Question: I'm at a loss here as to why this is happening.
When I type into the autocomplete input, my data gets fetched via axios fine, it populates "searchResults", but the results do not display until the input is cleared.

Autocomplete:
'''
<v-slide-x-transition>
<v-autocomplete
:items="searchResults"
:loading="isSearching"
:search-input.sync="search"
color="primary"
hide-no-data
hide-selected
item-text="Description"
item-value="API"
label="Search"
placeholder="Start typing to Search"
prepend-icon="mdi-database-search"
return-object
class="ml-2 mt-2"
v-if="searchBox"
>
<template v-slot:item="data">
<v-list-item-avatar>
<v-icon>
mdi-account
</v-icon>
</v-list-item-avatar>
<v-list-item-content>
<v-list-item-title v-html="data.item.first_name"></v-list-item-title>
<v-list-item-subtitle v-html="data.item.last_name"></v-list-item-subtitle>
</v-list-item-content>
</template>
</v-autocomplete>
</v-slide-x-transition>
'''
Code:
'''
export default {
name: 'navBar',
data: () => ({
searchBox: true,
search: null,
select: null,
searchResults: [],
isSearching: false,
}),
watch: {
search(val) {
this.querySelections(val);
},
},
methods: {
showSearch() {
this.searchBox = true;
},
hideSearch() {
this.searchBox = false;
this.search = null;
this.searchResults = [];
},
async querySelections() {
this.isSearching = true;
const res = await this.callApi('get', '/app/search?query=' + this.search);
if (!res.data) {
this.searchResults = [];
} else {
this.searchResults = res.data;
}
console.log(this.searchResults);
this.isSearching = false;
}
},
mounted() {
}
}
'''
Json:
'''
[
{
"id":1,
"first_name":"Nigel",
"last_name":"Brian",
"email":"n.br@thes.co.uk",
"email_verified_at":"2021-12-02T00:00:00.000000Z",
"super_admin":1,
"profile_photo":"<PHONE>.jpg",
"created_at":null,
"updated_at":"2022-01-12T15:53:41.000000Z",
"deleted_at":null,
"permissions_for_vue":"{"users_add":true,"users_view":true,"users_edit":true,"users_delete":true,"users_permissions":true}",
"permissions_alt":{
"users_add":true,
"users_view":true,
"users_edit":true,
"users_delete":true,
"users_permissions":true
}
},
{
"id":2,
"first_name":"Jane",
"last_name":"Parker",
"email":"j.parks@test.co.uk",
"email_verified_at":"2021-12-02T00:00:00.000000Z",
"super_admin":0,
"profile_photo":"<PHONE>.jpg",
"created_at":null,
"updated_at":"2022-01-12T14:18:29.000000Z",
"deleted_at":null,
"permissions_for_vue":"{"users_permissions":true,"users_add":true,"users_view":true,"users_edit":true,"users_delete":true}",
"permissions_alt":{
"users_permissions":true,
"users_add":true,
"users_view":true,
"users_edit":true,
"users_delete":true
}
},
{
"id":5,
"first_name":"Nick",
"last_name":"Walters",
"email":"n.w@email.co.uk",
"email_verified_at":"2021-12-02T00:00:00.000000Z",
"super_admin":0,
"profile_photo":null,
"created_at":null,
"updated_at":"2022-01-12T15:27:22.000000Z",
"deleted_at":null,
"permissions_for_vue":"{"users_permissions":true,"users_add":true,"users_view":true,"users_delete":true,"users_edit":true}",
"permissions_alt":{
"users_permissions":true,
"users_add":true,
"users_view":true,
"users_delete":true,
"users_edit":true
}
},
{
"id":16,
"first_name":"Billy",
"last_name":"Brag",
"email":"234edgh@Erg.com",
"email_verified_at":null,
"super_admin":1,
"profile_photo":null,
"created_at":"2022-01-12T15:34:02.000000Z",
"updated_at":"2022-01-12T15:43:17.000000Z",
"deleted_at":null,
"permissions_for_vue":"[]",
"permissions_alt":[
]
}
]
'''
Is there something obvious I'm missing here? Thanks for reading!
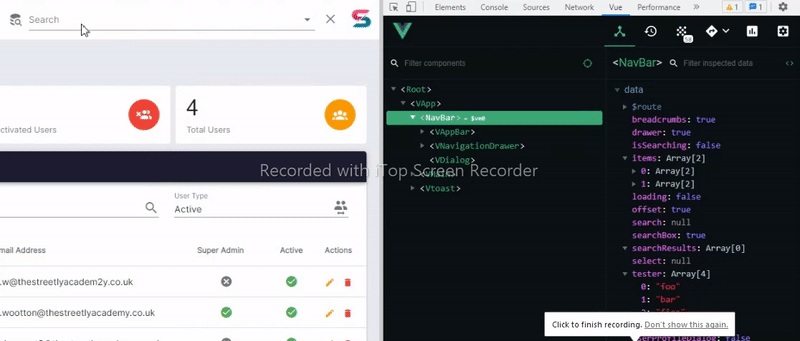
Answer: As I pointed out earlier in the comment, the problem is in 'item-value' and 'item-text' properties.
There are no and fields in your JSON data, but these fields are specified in the template.
<URL>, these fields can contain 'string', 'array' or 'function'.
So you may change it to 'string' value with :
'''
...
item-text="first_name"
item-value="id"
...
'''
or create a method with 'function' that will return some combined value:
'''
...
:item-text="getFullName"
item-value="id"
...
methods: {
...
getFullName(item) {
return [item.first_name, item.last_name].join(' ')
}
}
'''
You may check this solution with static data <URL>.